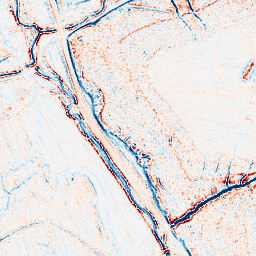
Category: edge_preserving
Decomposition family: anisotropic_diffusion
Decomposition parameters: iterations: 10
kappa: 10
gamma: 0.1
Upsampling method: cubic_mitchell
Upsampling parameters: scale: 4
Upsampling scale: 4